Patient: sex M, age 76
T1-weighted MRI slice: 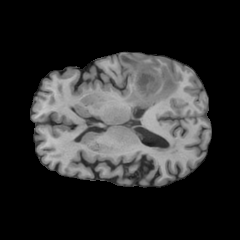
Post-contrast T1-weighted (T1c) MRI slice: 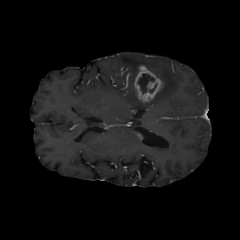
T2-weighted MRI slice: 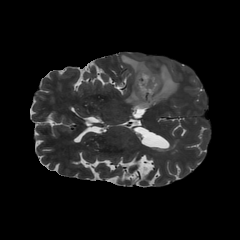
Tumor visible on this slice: yes
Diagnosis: Glioblastoma, IDH-wildtype
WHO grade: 4